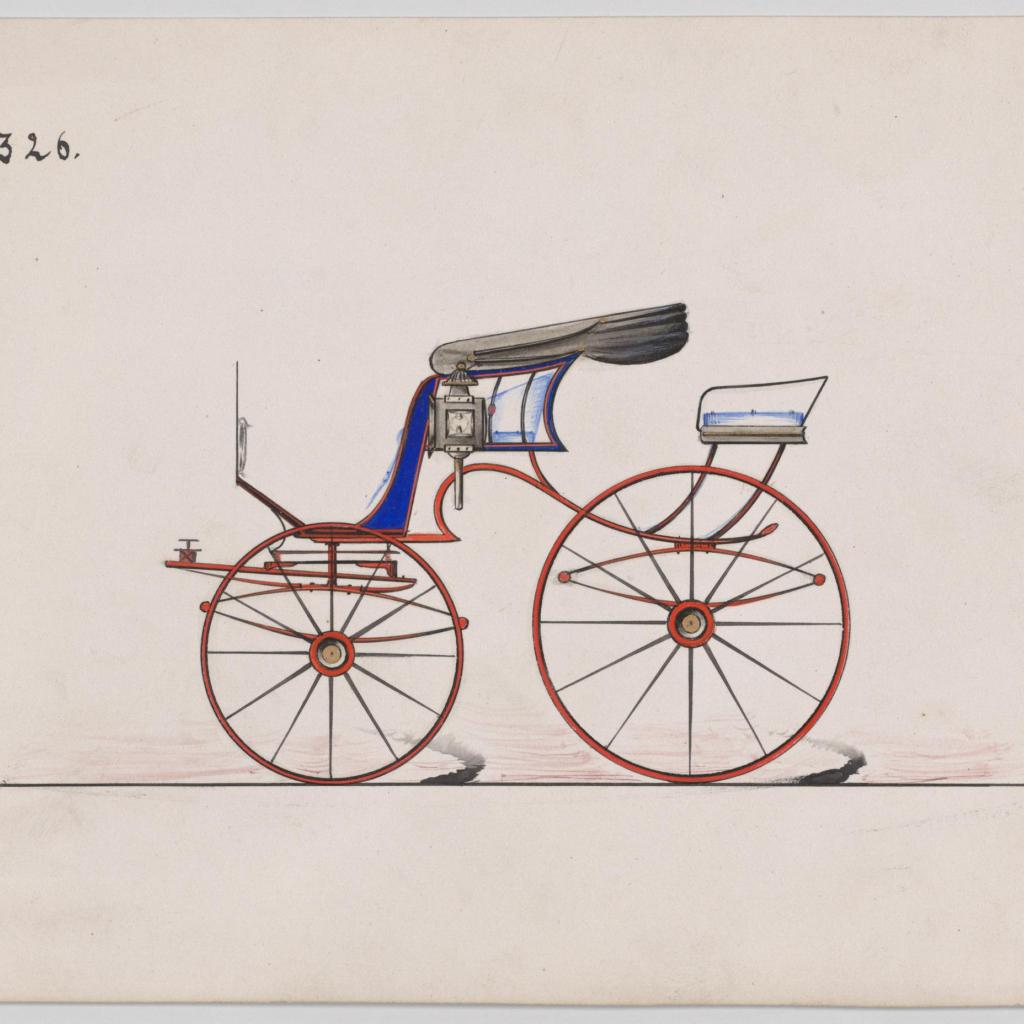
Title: Spider  Phaeton #3326
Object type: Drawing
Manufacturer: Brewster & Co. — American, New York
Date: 1877
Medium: Pen and ink, watercolor and gouache with gum arabic
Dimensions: Sheet: 6 x 9 1/16 in. (15.2 x 23 cm)
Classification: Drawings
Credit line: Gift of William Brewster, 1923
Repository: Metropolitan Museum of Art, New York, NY